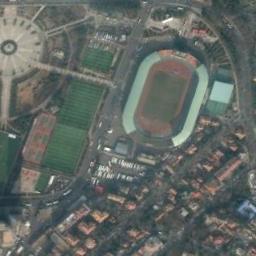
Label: stadium